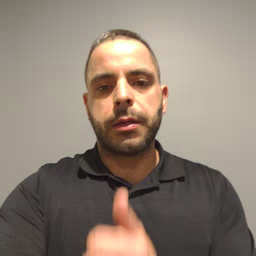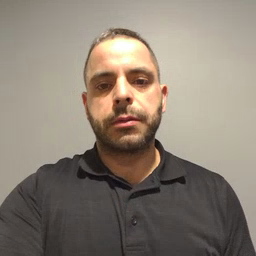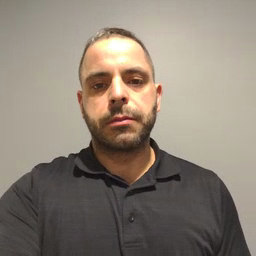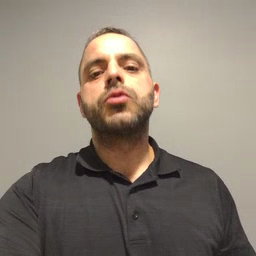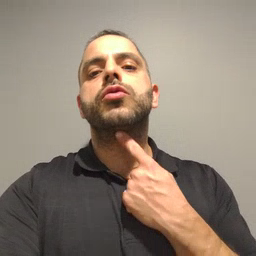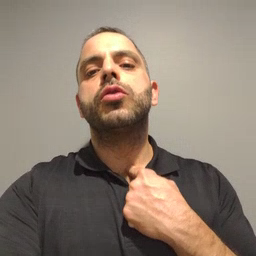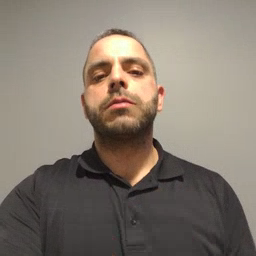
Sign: thirsty